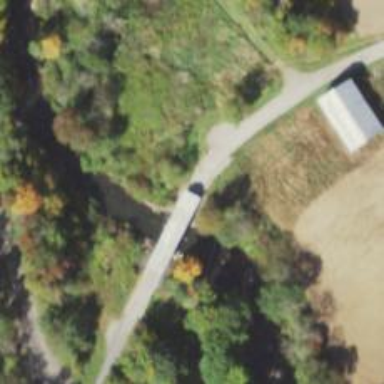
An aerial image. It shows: Covered bridge on residential road.